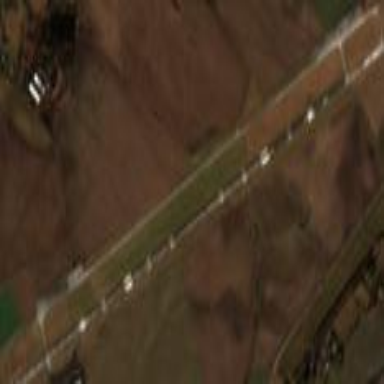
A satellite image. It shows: Asphalt taxiway at the airport.